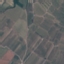
Label: PermanentCrop